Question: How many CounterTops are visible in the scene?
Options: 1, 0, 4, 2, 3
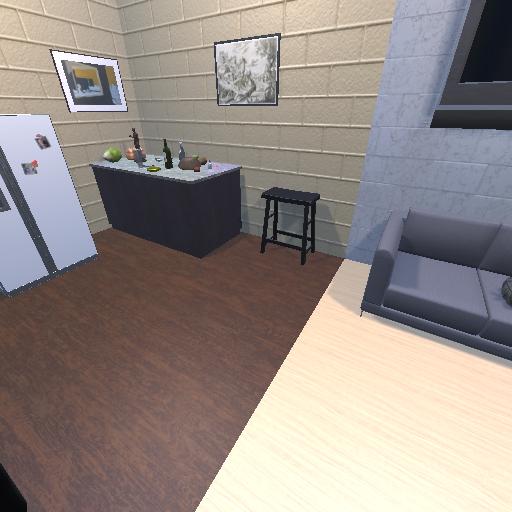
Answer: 1